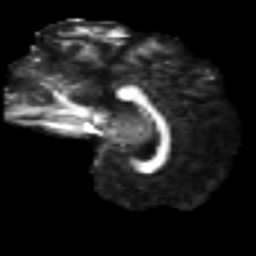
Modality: FA
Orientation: sagittal
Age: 25
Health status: ill
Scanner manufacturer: philips
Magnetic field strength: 3 T
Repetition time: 9 s
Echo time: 0.127 s